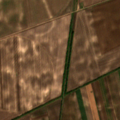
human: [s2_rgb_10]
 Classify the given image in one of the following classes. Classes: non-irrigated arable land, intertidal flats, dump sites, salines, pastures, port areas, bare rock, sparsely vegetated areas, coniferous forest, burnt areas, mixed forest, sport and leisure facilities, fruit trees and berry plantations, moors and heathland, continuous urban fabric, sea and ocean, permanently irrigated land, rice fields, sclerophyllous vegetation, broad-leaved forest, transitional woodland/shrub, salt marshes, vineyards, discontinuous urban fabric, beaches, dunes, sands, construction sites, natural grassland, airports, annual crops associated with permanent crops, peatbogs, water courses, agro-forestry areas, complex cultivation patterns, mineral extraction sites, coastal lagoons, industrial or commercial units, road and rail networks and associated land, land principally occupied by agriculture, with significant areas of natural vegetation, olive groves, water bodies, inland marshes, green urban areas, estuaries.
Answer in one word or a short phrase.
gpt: non-irrigated arable land